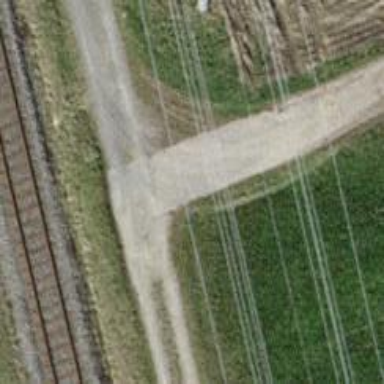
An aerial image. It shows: Well-maintained track road with grade 1 tracktype.